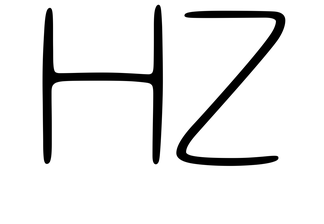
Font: Gluten_Thin